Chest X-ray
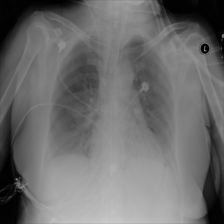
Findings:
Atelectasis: negative
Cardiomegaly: negative
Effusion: negative
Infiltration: positive
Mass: negative
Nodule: negative
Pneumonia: negative
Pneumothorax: negative
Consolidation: positive
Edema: negative
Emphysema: negative
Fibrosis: negative
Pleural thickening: negative
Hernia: negative